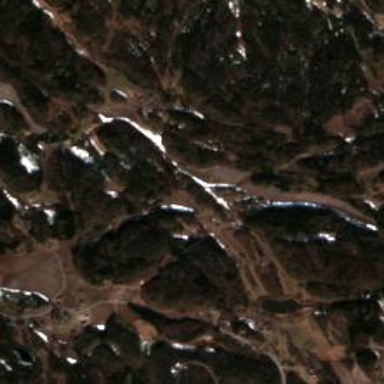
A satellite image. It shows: Hill in the natural landscape.